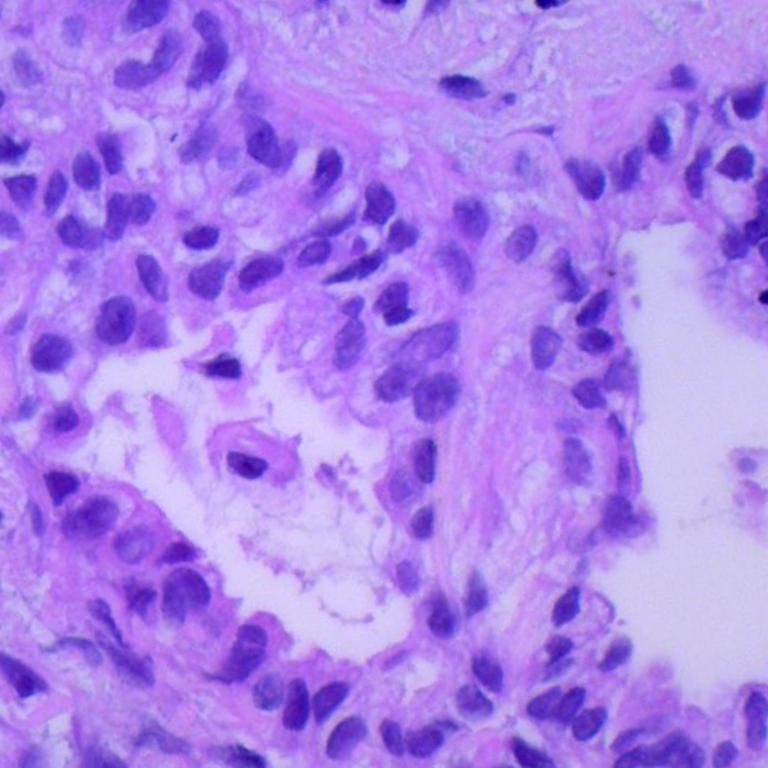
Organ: lung
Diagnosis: adenocarcinomas